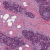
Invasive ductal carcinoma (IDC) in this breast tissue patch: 1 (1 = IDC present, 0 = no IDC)